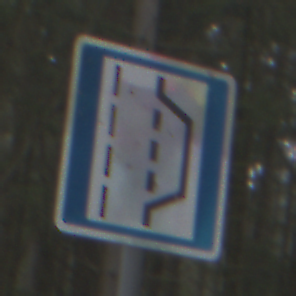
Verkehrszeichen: NothalteUndPannenbucht
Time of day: Midday
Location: Outdoor (Nature)
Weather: Overcast
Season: NotSpecified
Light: Natural